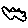
Label: cloud